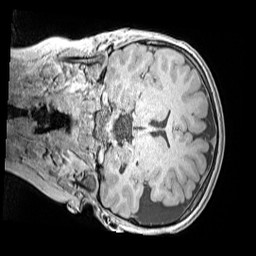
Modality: MP2RAGE
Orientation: coronal
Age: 12
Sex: male
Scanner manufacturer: siemens
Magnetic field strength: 3 T
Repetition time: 4 s
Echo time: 0.00299 s